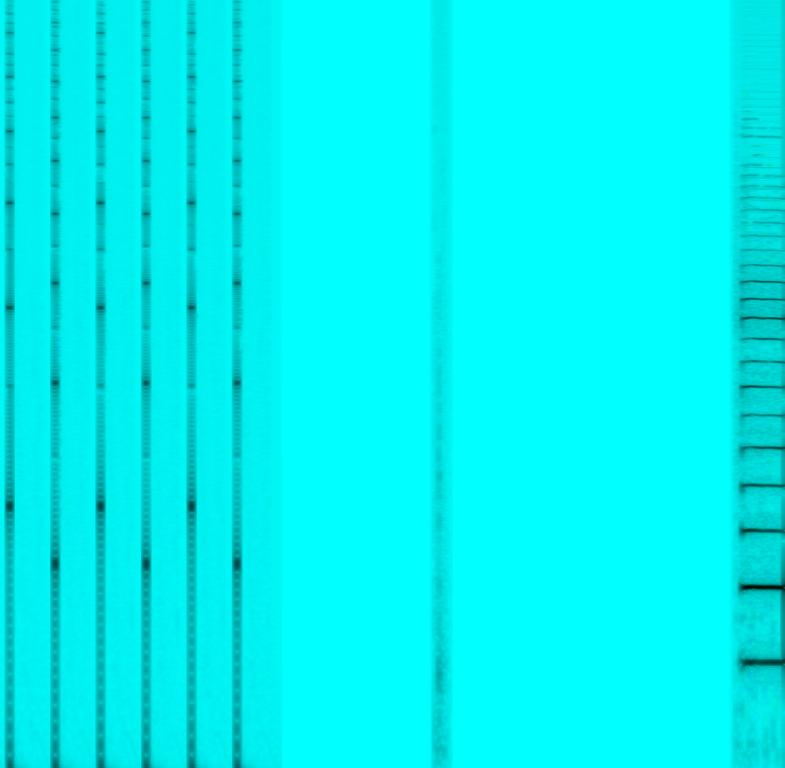
This clip features a note played on a saxophone. The note goes slightly flat and slightly sharp over the course of playing. There is no melody in this song. There are no other instruments in this song. There are no voices in this song. This song can be used for an instruction video on holding a note on a saxophone.